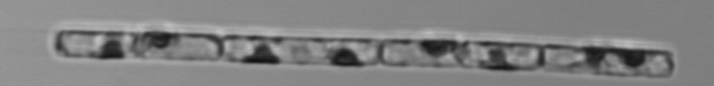
Label: Guinardia_delicatula